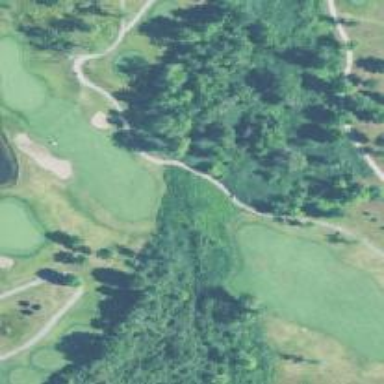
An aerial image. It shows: Grassy area designated as golf fairway.